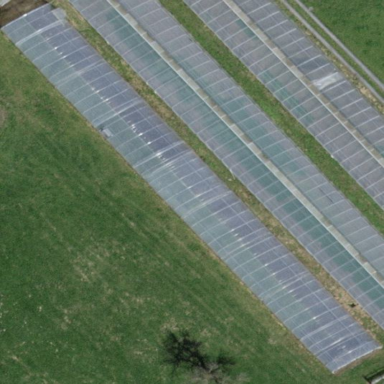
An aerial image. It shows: Greenhouse.